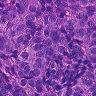
Metastatic tissue present: yes